Field crop: maize
Growth stage: 2
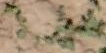
Species: convolvulus